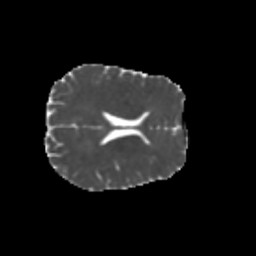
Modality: MD
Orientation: axial
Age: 32
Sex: male
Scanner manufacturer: siemens
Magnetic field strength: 3 T
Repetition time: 1.8 s
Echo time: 0.07 s